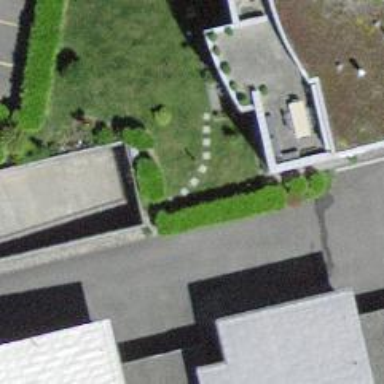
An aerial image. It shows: Parking entrance.